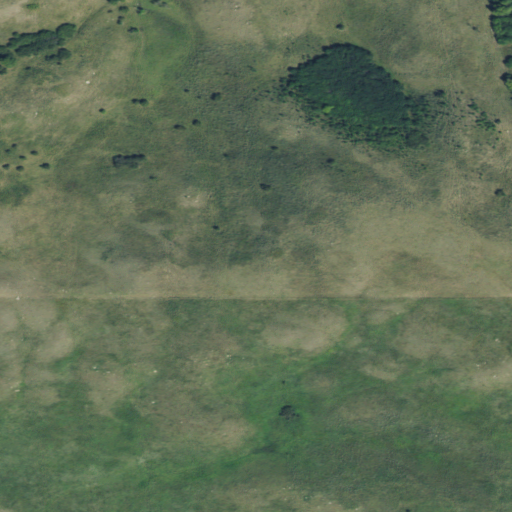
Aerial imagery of mountains in North Dakota named Melby Hills containing grassland, pasture, and deciduous forest